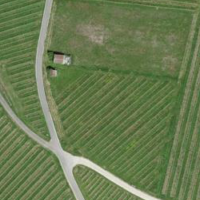
EUNIS habitat code: 40
Species observed at this site:
Corvus corone
Sylvia borin
Jynx torquilla
Sylvia atricapilla
Poecile palustris
Erithacus rubecula
Phoenicurus ochruros
Phoenicurus phoenicurus
Corvus corax
Cyanistes caeruleus
Sturnus vulgaris
Chloris chloris
Passer domesticus
Passer montanus
Turdus merula
Saxicola rubetra
Hirundo rustica
Upupa epops
Milvus migrans
Circus pygargus
Milvus milvus
Turdus pilaris
Oriolus oriolus
Coccothraustes coccothraustes
Motacilla alba
Delichon urbicum
Certhia brachydactyla
Turdus philomelos
Falco subbuteo
Emberiza citrinella
Dendrocopos major
Turdus viscivorus
Buteo buteo
Anthus pratensis
Phylloscopus collybita
Luscinia megarhynchos
Alauda arvensis
Coturnix coturnix
Pica pica
Sitta europaea
Garrulus glandarius
Columba livia
Saxicola rubicola
Falco tinnunculus
Picus viridis
Acrocephalus scirpaceus
Anas platyrhynchos
Linaria cannabina
Streptopelia decaocto
Acrocephalus palustris
Fringilla coelebs
Lanius collurio
Coloeus monedula
Streptopelia turtur
Carduelis carduelis
Columba palumbus
Lullula arborea
Parus major
Columba oenas
Accipiter nisus